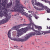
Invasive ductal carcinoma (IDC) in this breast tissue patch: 0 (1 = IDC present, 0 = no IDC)